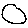
Label: circle